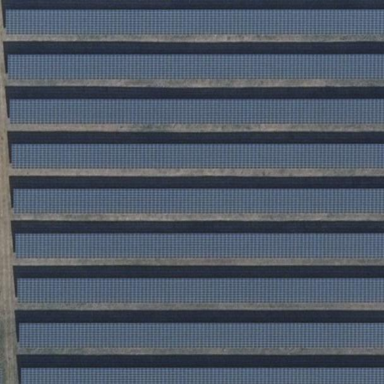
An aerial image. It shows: Solar power generator using photovoltaic method with solar photovoltaic panel types.